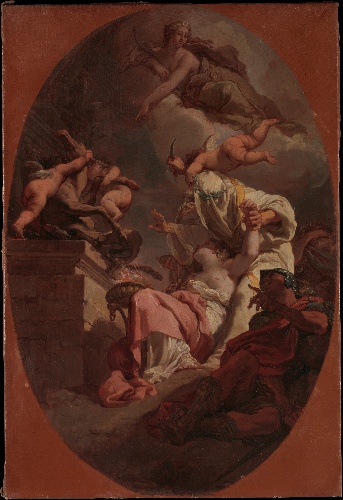
Title: The Sacrifice of Iphigenia
Artist: Gaetano Gandolfi
Artist bio: Italian, San Matteo della Decima 1734–1802 Bologna
Date: 1789
Object type: Painting
Classification: Paintings
Medium: Oil on canvas
Dimensions: 26 7/8 × 18 in. (68.3 × 45.7 cm)
Department: European Paintings
Credit line: Rogers Fund, 2015
Accession year: 2015
Repository: Metropolitan Museum of Art, New York, NY
Tags: Diana|Deer|Putti